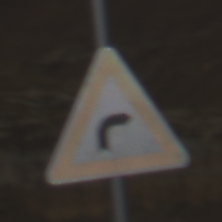
Verkehrszeichen: KurveRechts
Umgebung: Outdoor, Nature
Tageszeit: Midday
Wetter: Clear
Licht: Natural
Jahreszeit: NotSpecified
Kontrast: HighContrast